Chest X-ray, AP view. Patient: 40 years old, sex M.
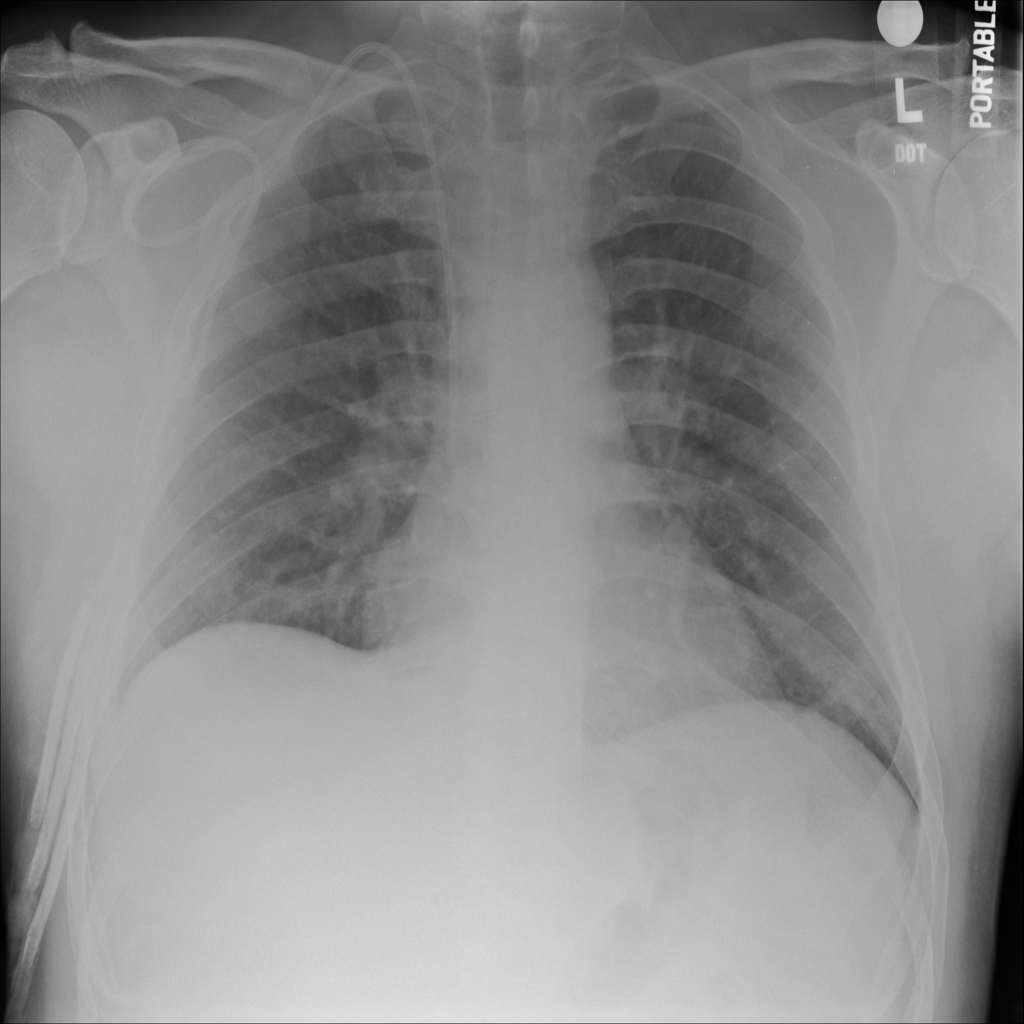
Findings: No Finding